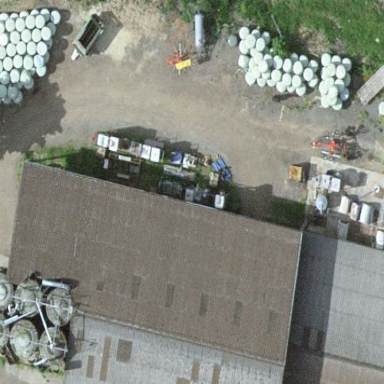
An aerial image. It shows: Rural barn.